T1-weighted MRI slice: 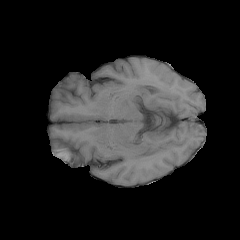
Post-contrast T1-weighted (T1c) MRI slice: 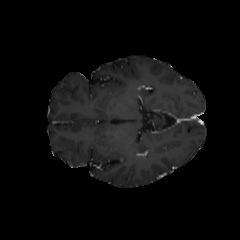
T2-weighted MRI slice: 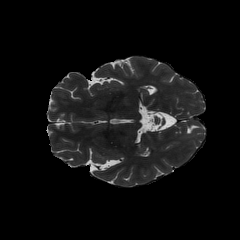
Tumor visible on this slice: no